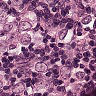
Metastatic tissue present: yes